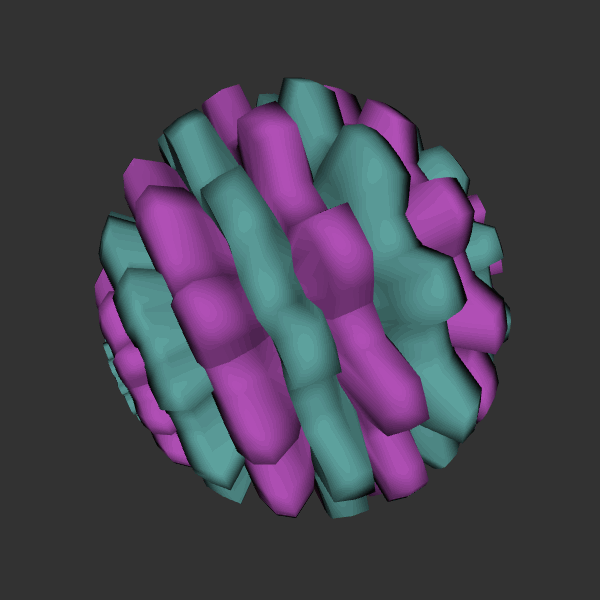
Background: dark